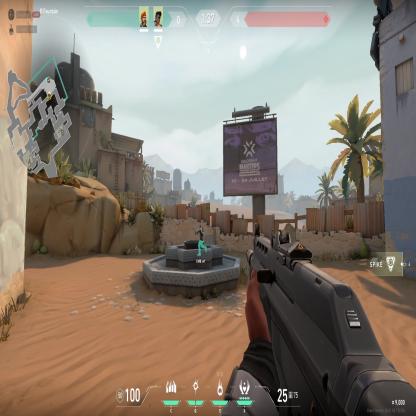
Label: teammate